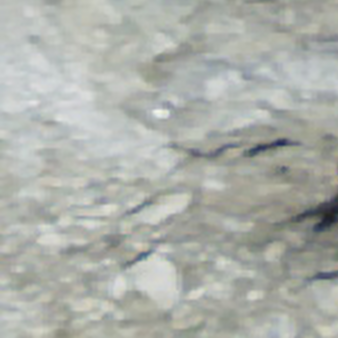
Label: other